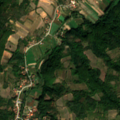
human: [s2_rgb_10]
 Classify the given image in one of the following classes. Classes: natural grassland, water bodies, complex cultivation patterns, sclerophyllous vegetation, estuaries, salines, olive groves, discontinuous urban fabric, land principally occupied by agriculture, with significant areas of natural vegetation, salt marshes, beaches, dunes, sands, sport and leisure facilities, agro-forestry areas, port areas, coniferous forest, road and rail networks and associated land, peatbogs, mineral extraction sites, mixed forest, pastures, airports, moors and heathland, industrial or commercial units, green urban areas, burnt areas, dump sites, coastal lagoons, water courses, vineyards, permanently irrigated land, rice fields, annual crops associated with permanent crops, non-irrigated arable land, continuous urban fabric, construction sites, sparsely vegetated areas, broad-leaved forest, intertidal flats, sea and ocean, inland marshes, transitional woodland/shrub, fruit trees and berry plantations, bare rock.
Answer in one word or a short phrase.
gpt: complex cultivation patterns, land principally occupied by agriculture, with significant areas of natural vegetation, broad-leaved forest, transitional woodland/shrub